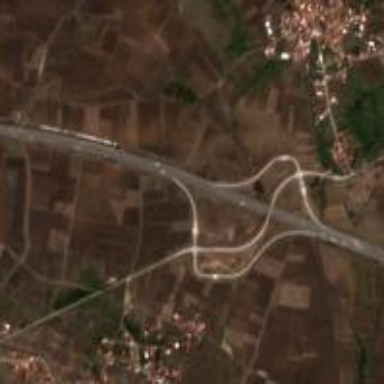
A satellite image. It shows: Motorway junction.